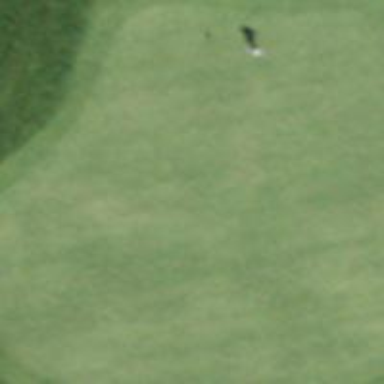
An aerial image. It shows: Golf green with grass surface.